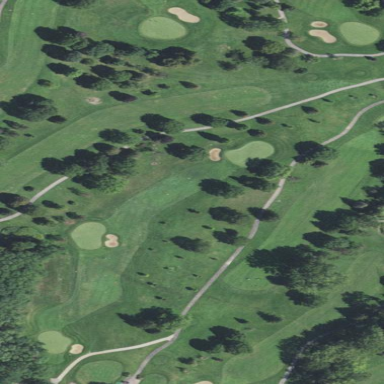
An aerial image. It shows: Area of rough grass used for golf.